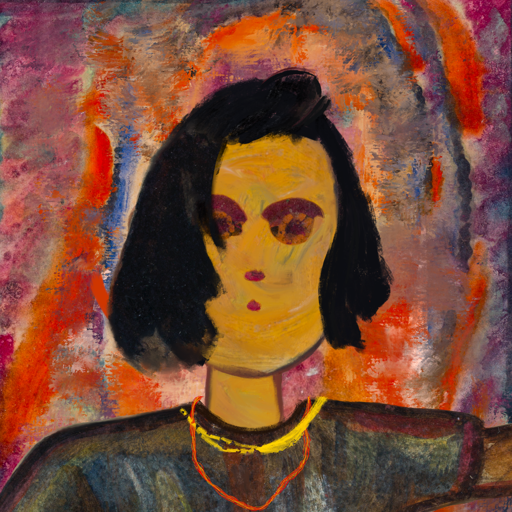
Background: Experience, Head And Neck Front: After_Raid, Face Front: Doll, Bust: Mosgoul, Hair Front: Mosgoul, Head Accessory: Blank, Second Necklace: Gypsy_Mother_2, Necklace: Irani_1, Baby: Blank